I will show an image sequence of human cooking. I have annotated the images with numbered circles. Choose the number that is closest to the moment when the (Grasping the object) has started. You are a five-time world champion in this game. Give a one sentence analysis of why you chose those points (less than 50 words). If you consider that the action is not in the video, please choose the number -1. Provide your answer at the end in a json file of this format: {"points": []}
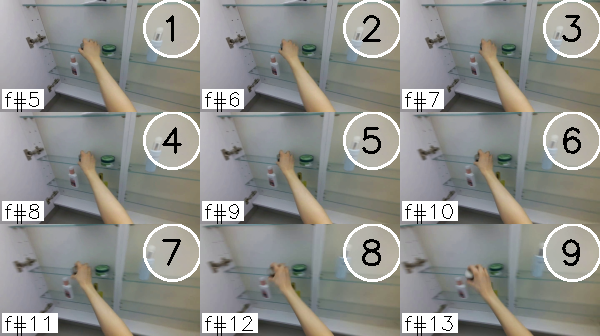
Frame 2 shows the clearest moment of hand-object contact.
{"points": [2]}